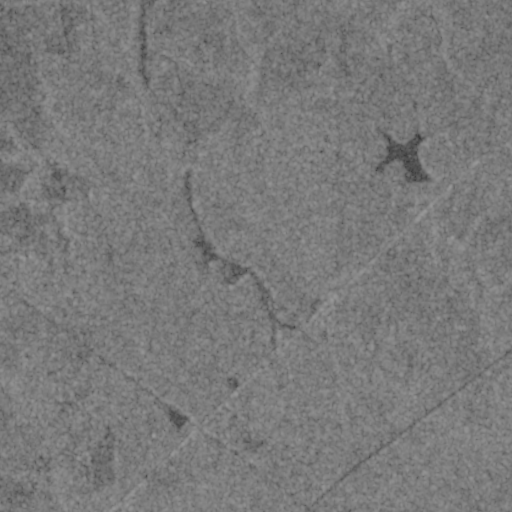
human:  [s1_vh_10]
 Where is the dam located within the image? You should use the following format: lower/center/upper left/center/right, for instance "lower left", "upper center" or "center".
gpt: The dam is located in the center right of the image.
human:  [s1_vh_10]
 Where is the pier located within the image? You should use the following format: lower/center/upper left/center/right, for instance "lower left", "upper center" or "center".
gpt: The pier is located in the center left of the image.
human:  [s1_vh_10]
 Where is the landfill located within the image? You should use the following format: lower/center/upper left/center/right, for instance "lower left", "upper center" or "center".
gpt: There is no landfill in the image.

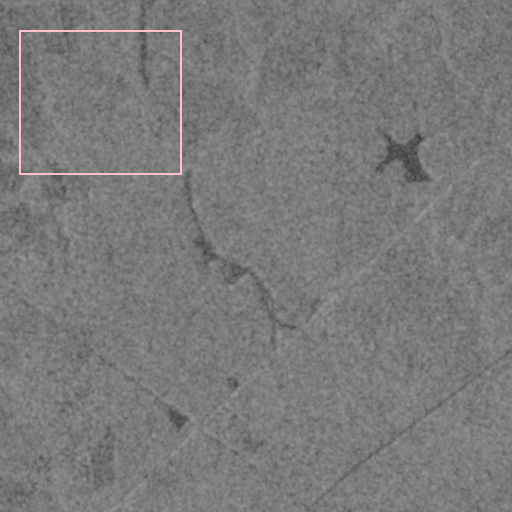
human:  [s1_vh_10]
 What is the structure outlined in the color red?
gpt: There is no red outline.
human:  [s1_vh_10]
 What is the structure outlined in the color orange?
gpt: There is no structure outlined in orange.